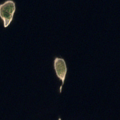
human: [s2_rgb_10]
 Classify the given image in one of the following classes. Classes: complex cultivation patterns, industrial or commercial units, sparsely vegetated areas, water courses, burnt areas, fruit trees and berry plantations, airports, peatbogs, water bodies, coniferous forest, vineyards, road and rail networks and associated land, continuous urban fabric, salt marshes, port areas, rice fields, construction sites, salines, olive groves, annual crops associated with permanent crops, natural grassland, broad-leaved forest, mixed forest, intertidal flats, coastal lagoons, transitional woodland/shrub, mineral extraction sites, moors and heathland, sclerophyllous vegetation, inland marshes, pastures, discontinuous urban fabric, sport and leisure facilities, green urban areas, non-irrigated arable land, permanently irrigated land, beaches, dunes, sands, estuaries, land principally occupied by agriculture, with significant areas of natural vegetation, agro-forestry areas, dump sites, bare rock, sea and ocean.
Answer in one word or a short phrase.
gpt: sea and ocean